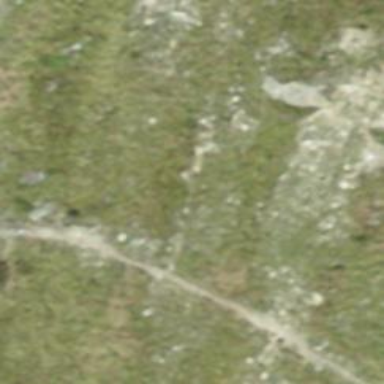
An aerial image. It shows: Path.